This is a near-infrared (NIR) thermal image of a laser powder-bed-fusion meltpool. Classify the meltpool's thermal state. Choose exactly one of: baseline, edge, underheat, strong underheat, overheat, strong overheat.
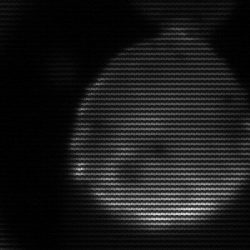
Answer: edge